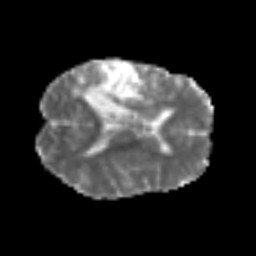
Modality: MD
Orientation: axial
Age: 40
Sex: female
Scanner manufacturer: siemens
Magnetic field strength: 3 T
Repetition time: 6.1 s
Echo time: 0.101 s